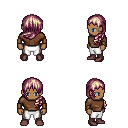
a pixel art fantasy rpg character, male body template, human, dark skin, brown long-sleeve shirt, white pants, white blonde left-swept hairstyle, leather bracers, maroon shoes, four views (front, back, left, right), 2x2 character sprite sheet, small pixel art, hard edges, no anti-aliasing